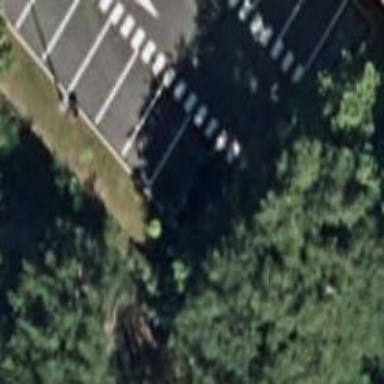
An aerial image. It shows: Parking aisle designated as service road.